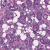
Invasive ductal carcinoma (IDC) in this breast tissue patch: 1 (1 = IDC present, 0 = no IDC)